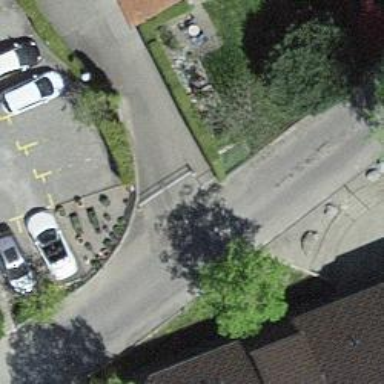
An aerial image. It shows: Cycle barrier.